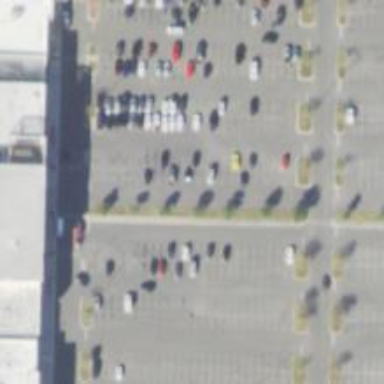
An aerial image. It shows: Parking space.